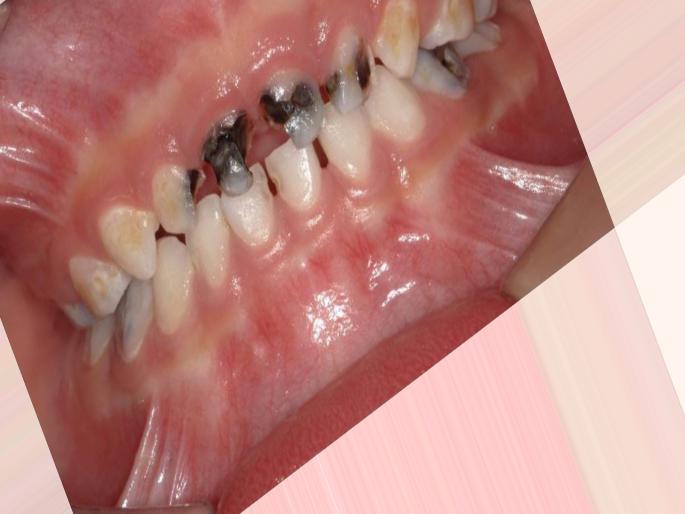
Condition: Caries